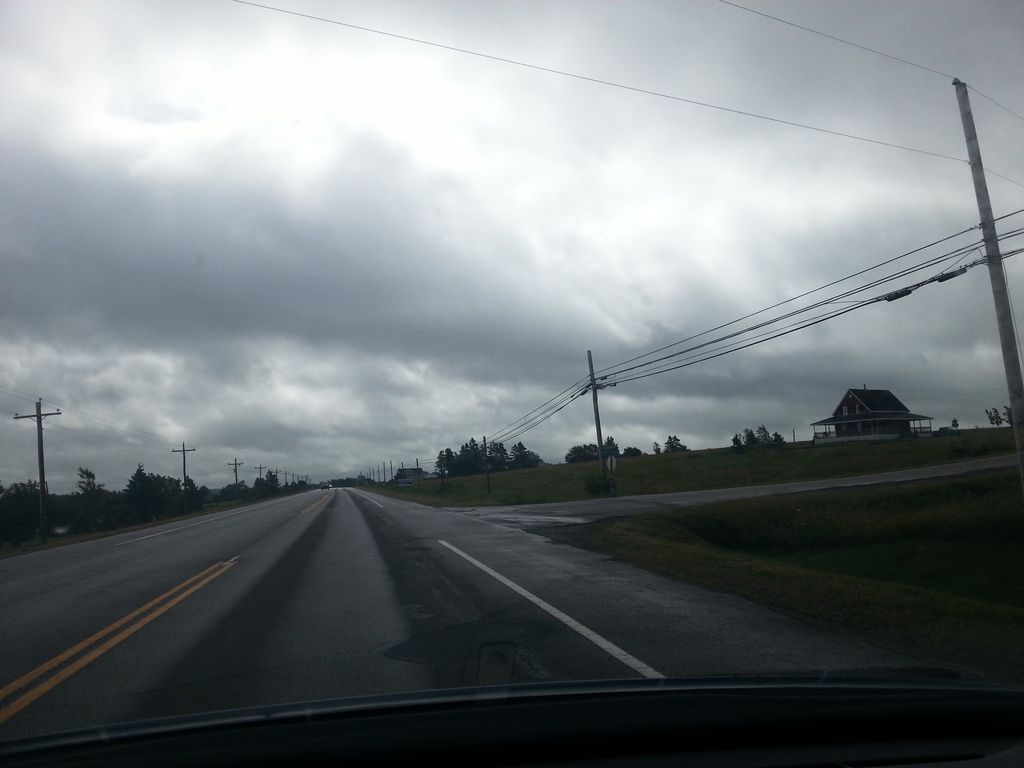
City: charlottetown